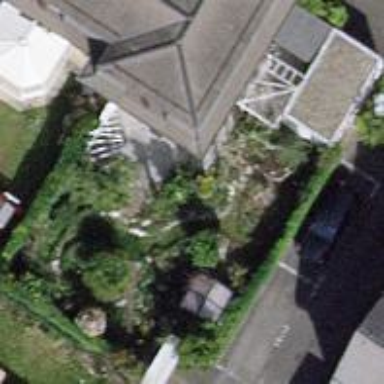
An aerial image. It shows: Garden enclosed by fence.